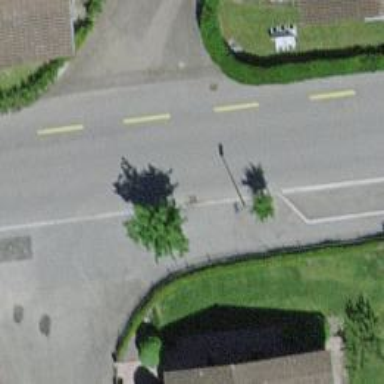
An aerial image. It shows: Broadleaved tree found on street.